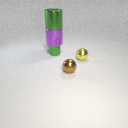
small brown metal sphere in front of small green metal cylinder